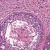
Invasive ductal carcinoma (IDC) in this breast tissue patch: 0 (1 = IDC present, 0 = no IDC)